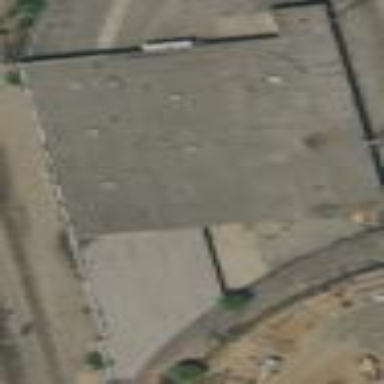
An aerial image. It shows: Industrial building.